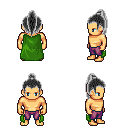
a pixel art fantasy rpg character, male body template, human, tanned skin, green cape, magenta pants, gray long topknot hairstyle, four views (front, back, left, right), 2x2 character sprite sheet, small pixel art, hard edges, no anti-aliasing